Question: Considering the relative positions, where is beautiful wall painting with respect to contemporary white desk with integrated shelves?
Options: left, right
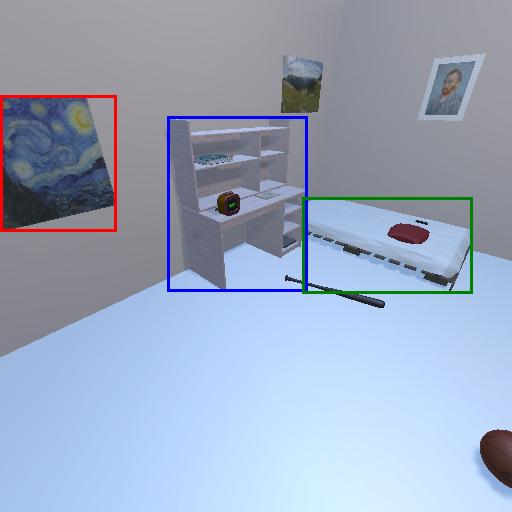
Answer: left